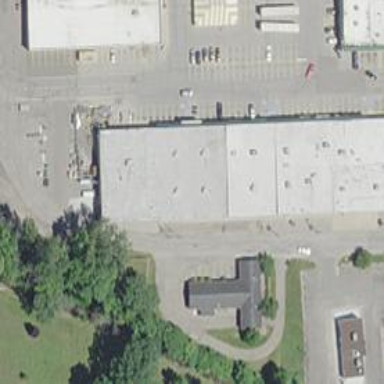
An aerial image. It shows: Post depot.